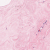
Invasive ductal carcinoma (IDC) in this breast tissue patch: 0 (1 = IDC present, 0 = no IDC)